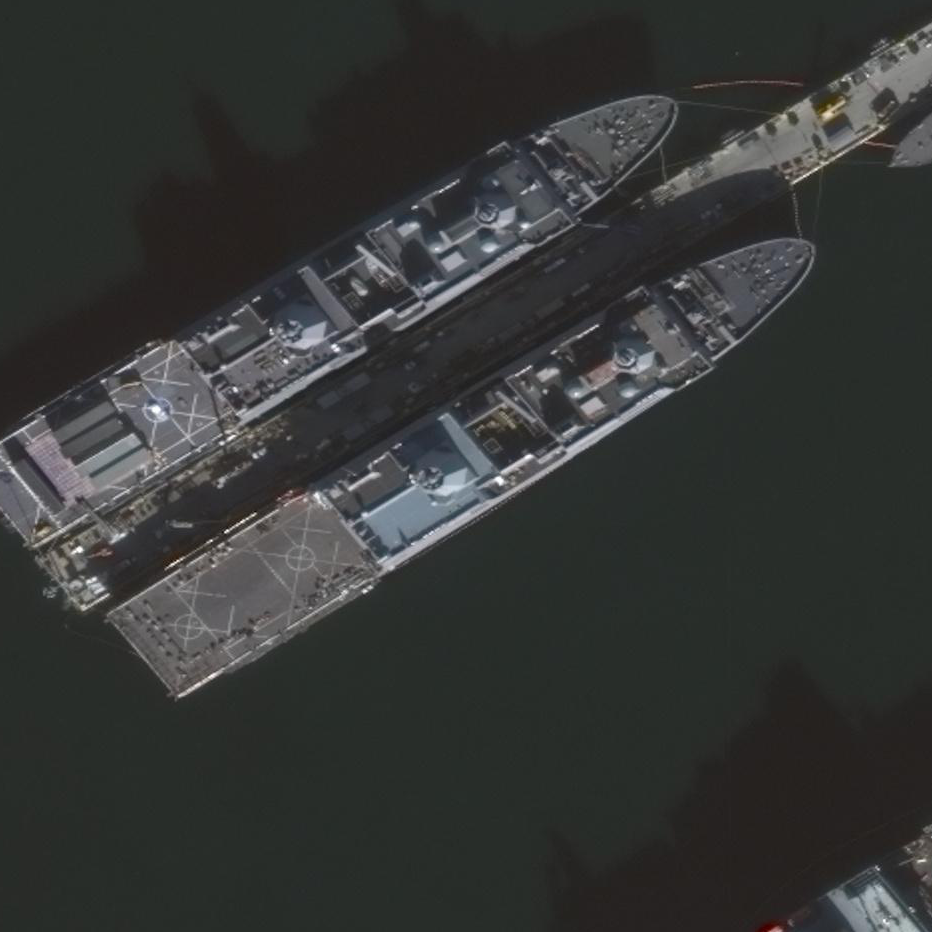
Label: combat